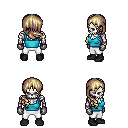
a pixel art fantasy rpg character, male body template, skeleton, teal pirate shirt, white pants, white blonde right-swept hairstyle, metal gloves, black shoes, four views (front, back, left, right), 2x2 character sprite sheet, small pixel art, hard edges, no anti-aliasing